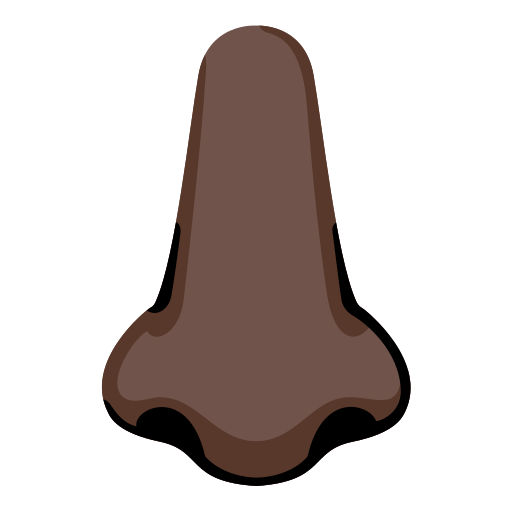
Emoji: 👃🏿